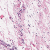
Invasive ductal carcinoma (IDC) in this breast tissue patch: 0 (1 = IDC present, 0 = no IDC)